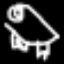
Label: frog